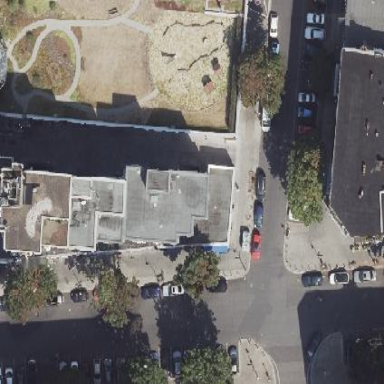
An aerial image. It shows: The image shows part of apartment building.